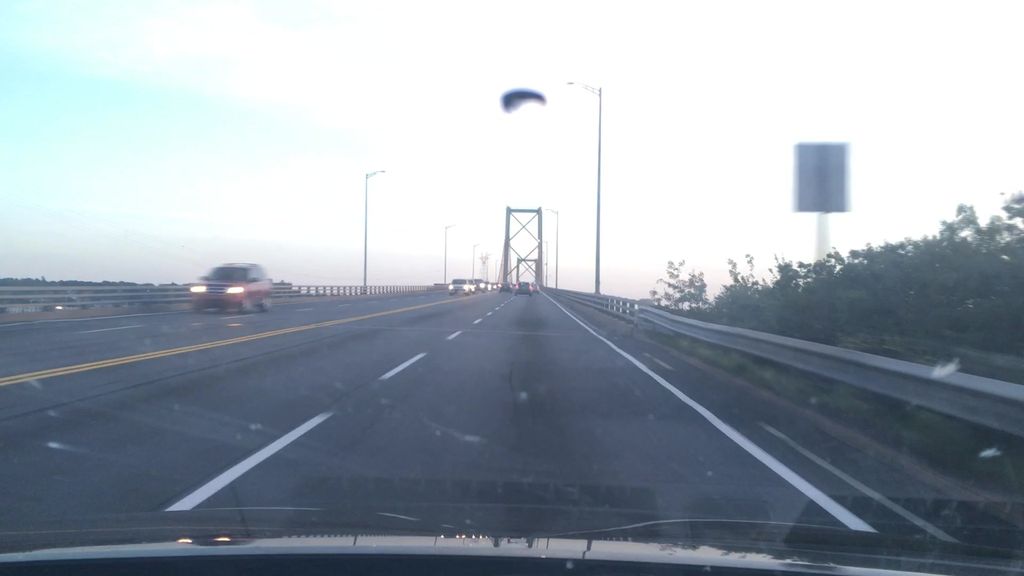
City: halifax